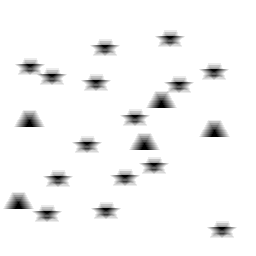
Squares: 0
Triangles: 5
Stars: 15
Total shapes: 20